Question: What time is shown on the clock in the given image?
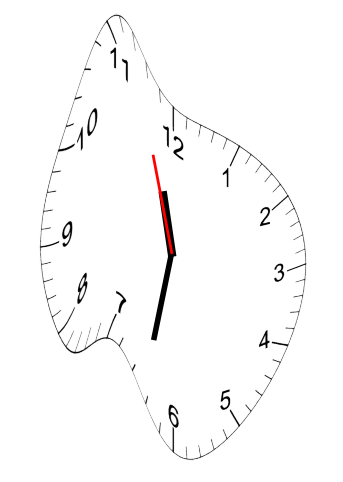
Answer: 11:31:57